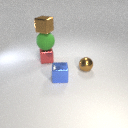
small red metal cube below small brown metal cube